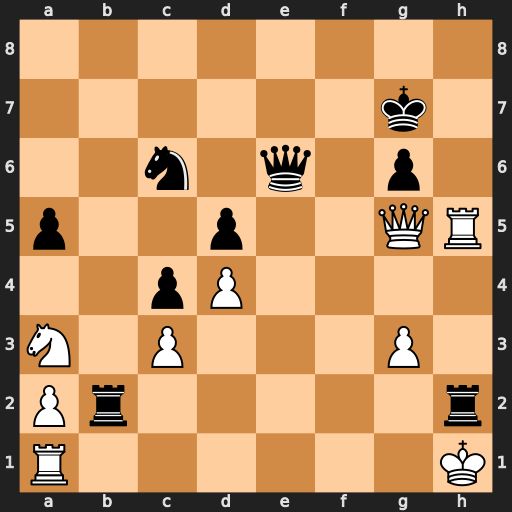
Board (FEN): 8/6k1/2n1q1p1/p2p2QR/2pP4/N1P3P1/Pr5r/R6K
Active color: w
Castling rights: -
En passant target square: -
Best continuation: Rxh2 Qe4+ Kg1 Rxh2 Kxh2